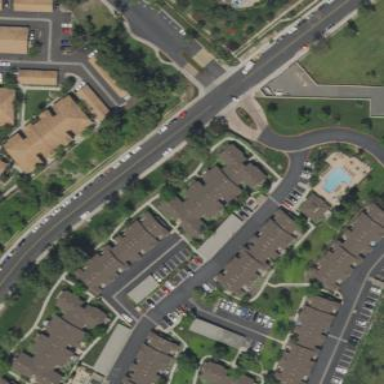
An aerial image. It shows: Image showing building with apartments.